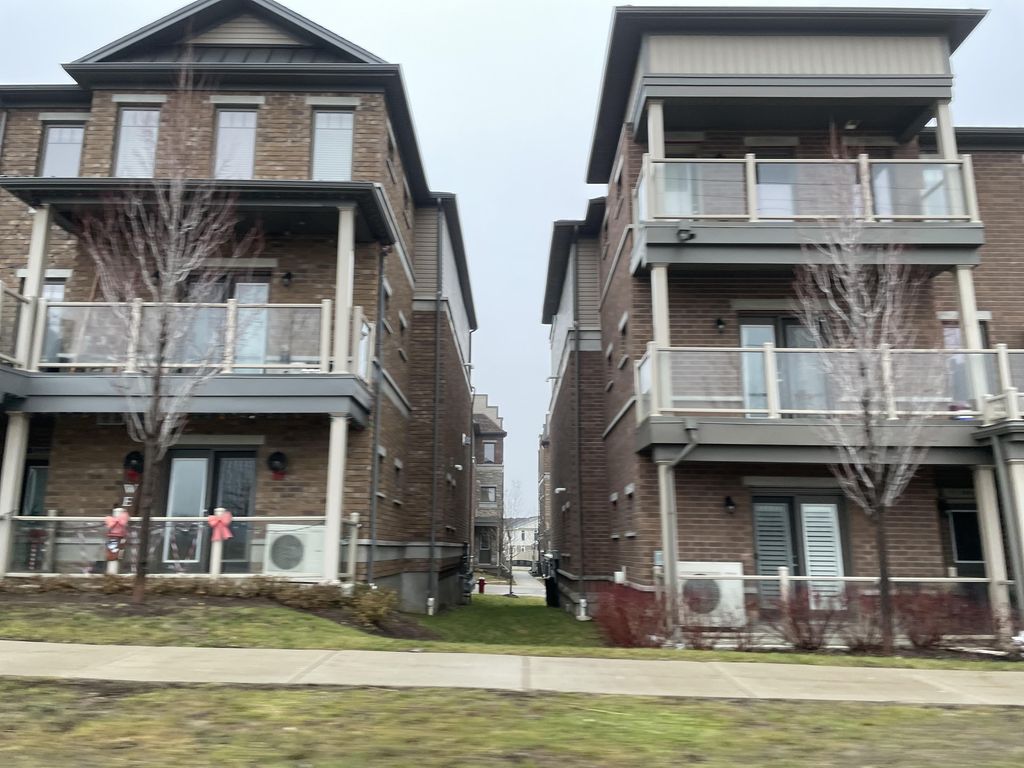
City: kitchener-waterloo